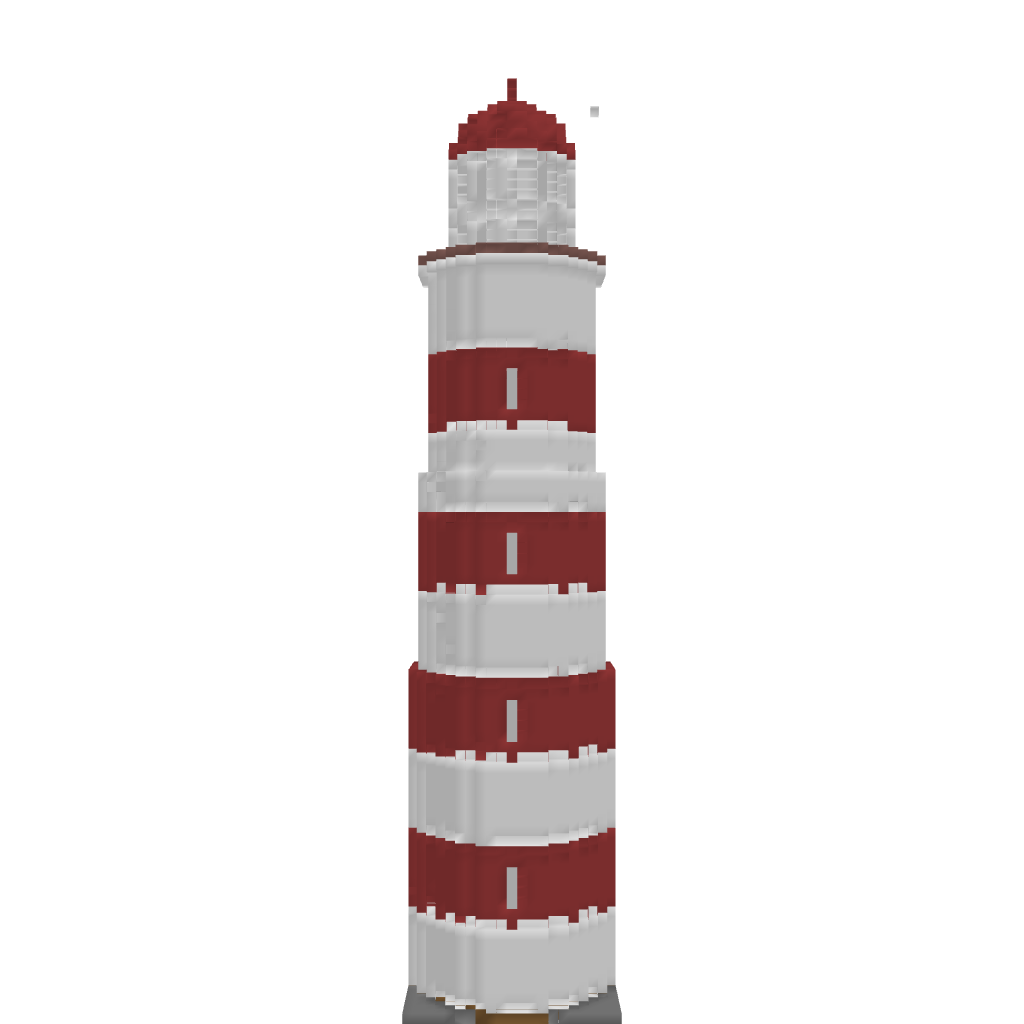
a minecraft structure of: Light House high quality